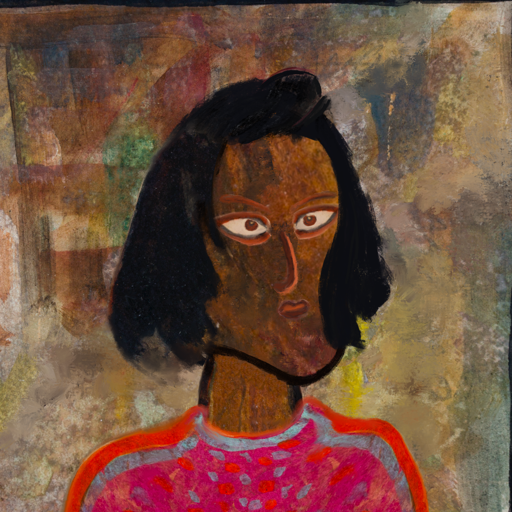
Background: Mosgoul, Head And Neck Side: Mosgoul, Face Side: Roy_Bahadur, Bust: Sisters, Hair Side: Mosgoul, Head Accessory: Blank, Second Necklace: Blank, Necklace: Blank, Baby: Blank